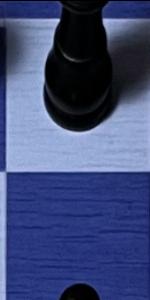
Label: Empty